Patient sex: M
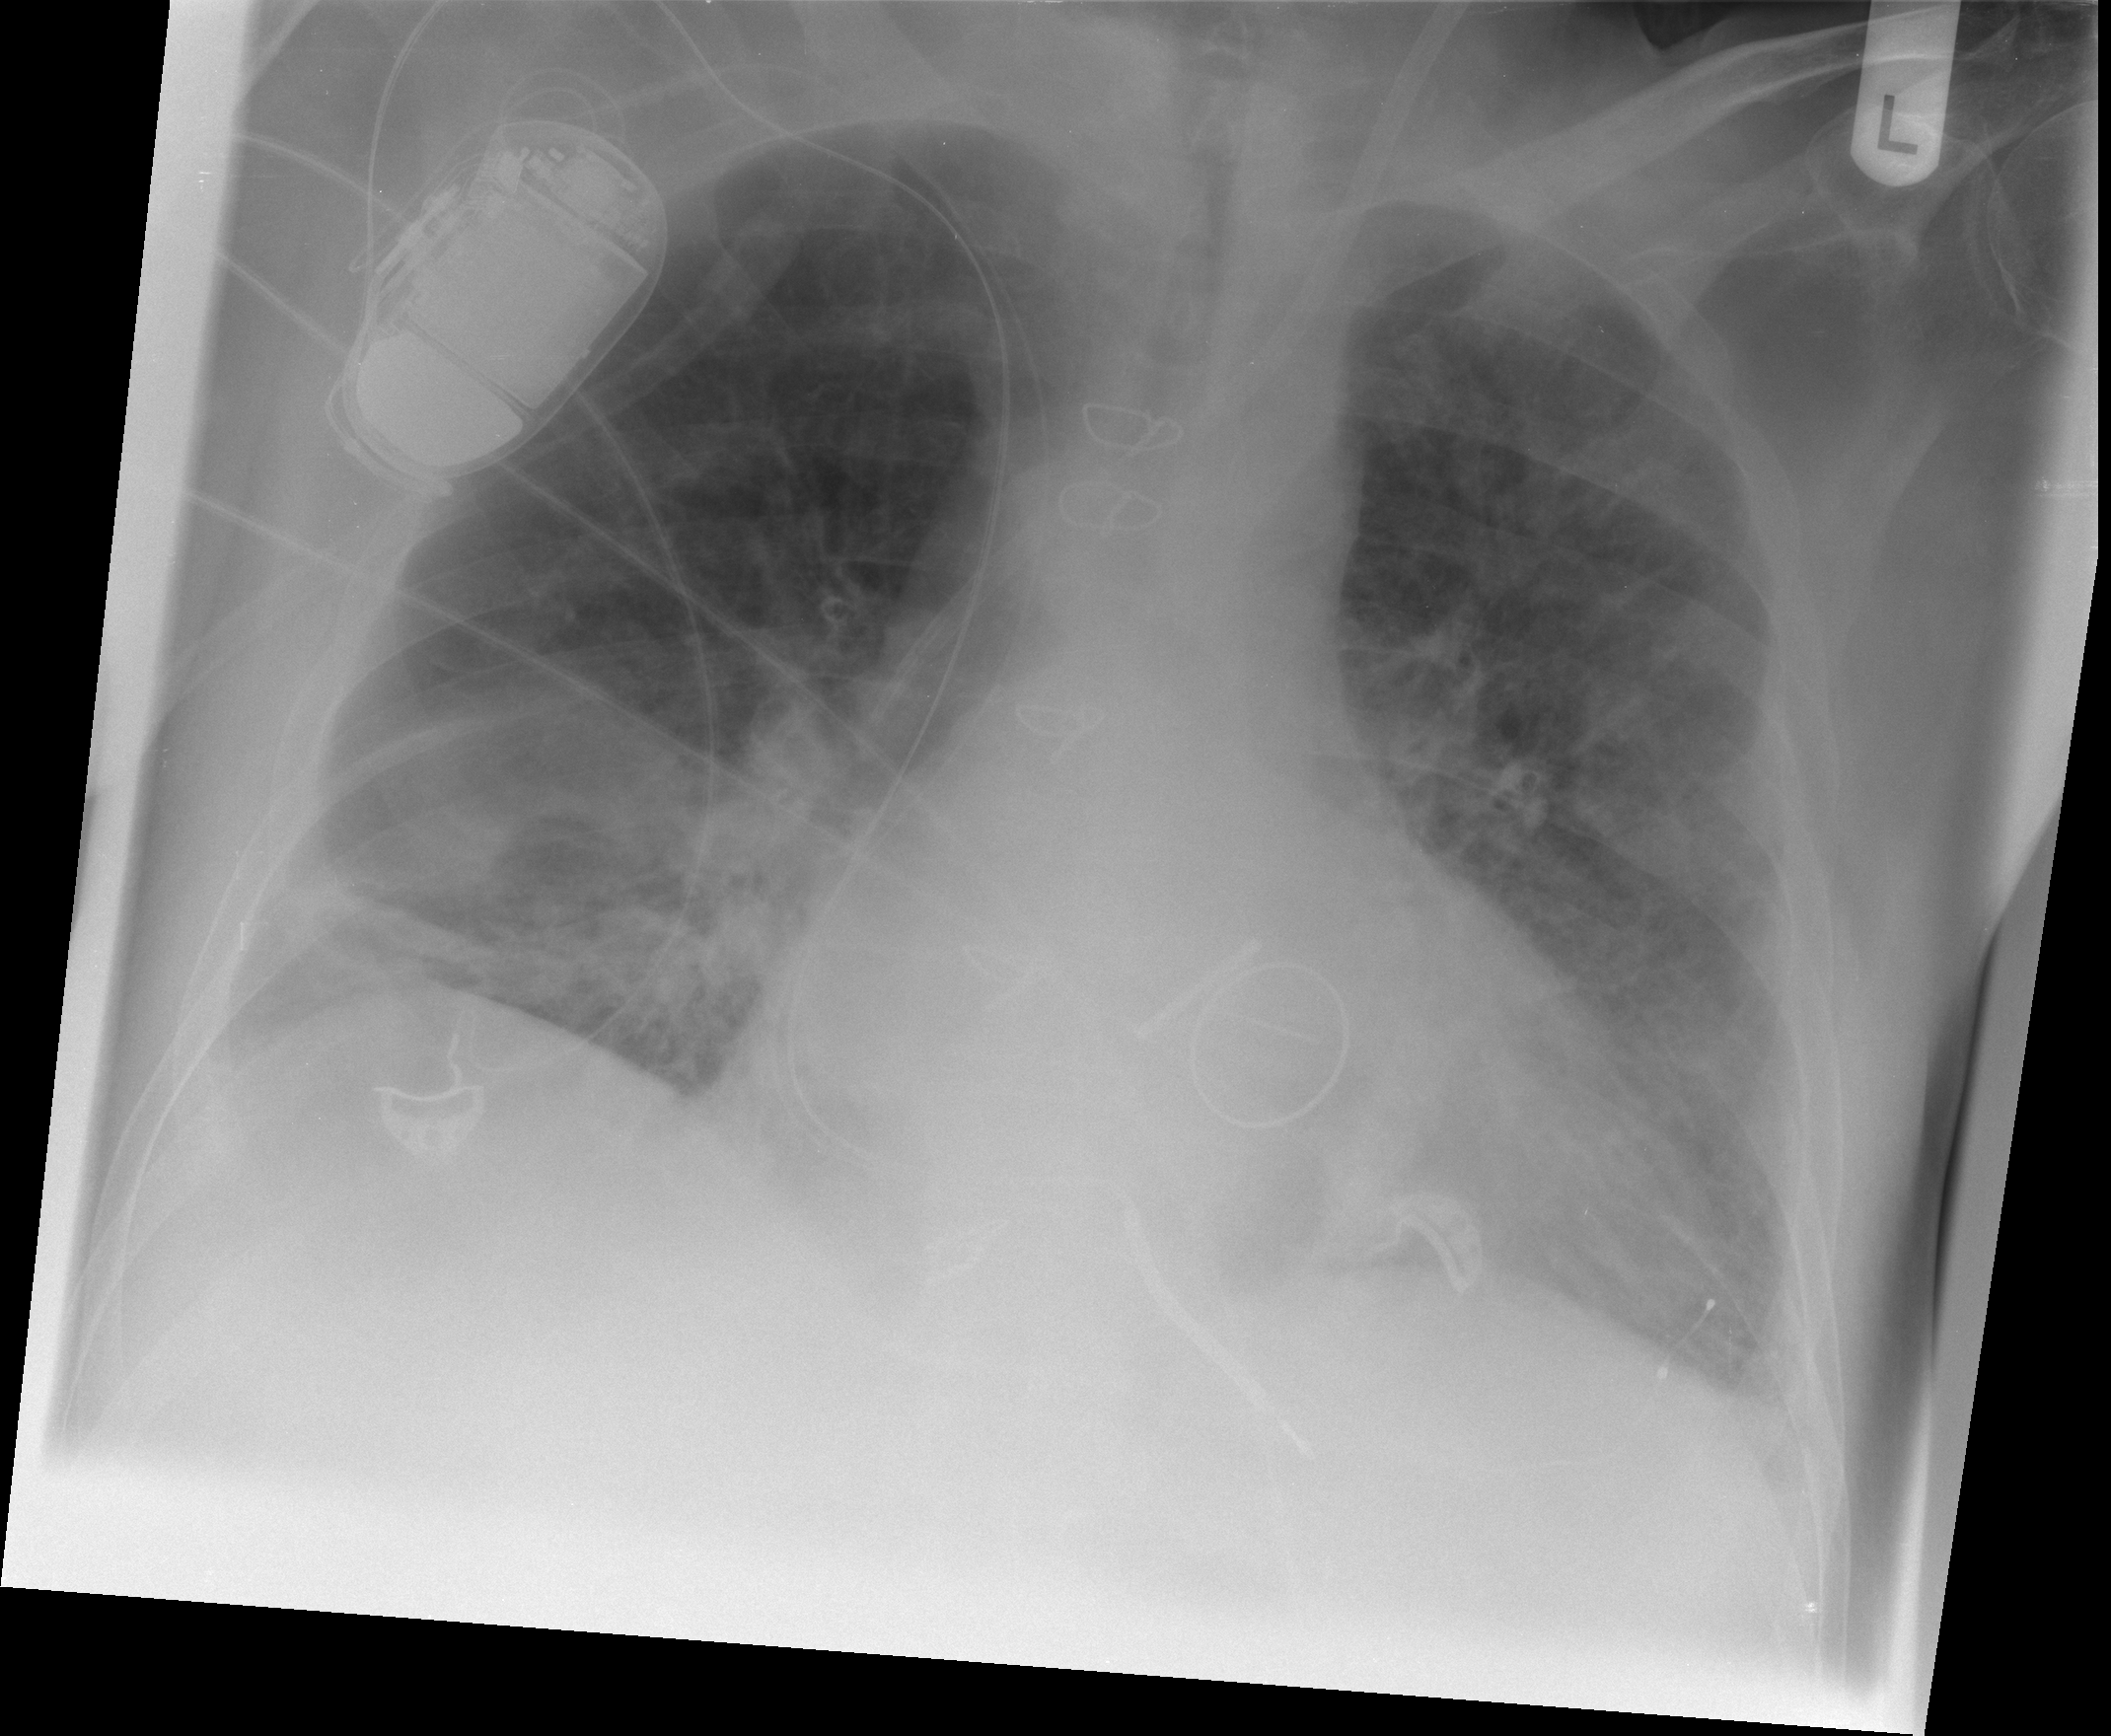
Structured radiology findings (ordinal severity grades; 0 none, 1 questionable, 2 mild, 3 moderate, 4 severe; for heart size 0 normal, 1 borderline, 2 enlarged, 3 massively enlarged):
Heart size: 1
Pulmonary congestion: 0
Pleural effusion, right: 2
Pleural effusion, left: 0
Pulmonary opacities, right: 2
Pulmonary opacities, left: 2
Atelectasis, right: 0
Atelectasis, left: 0